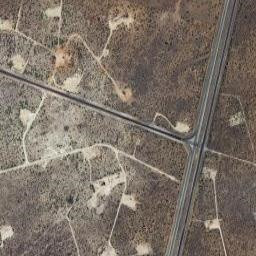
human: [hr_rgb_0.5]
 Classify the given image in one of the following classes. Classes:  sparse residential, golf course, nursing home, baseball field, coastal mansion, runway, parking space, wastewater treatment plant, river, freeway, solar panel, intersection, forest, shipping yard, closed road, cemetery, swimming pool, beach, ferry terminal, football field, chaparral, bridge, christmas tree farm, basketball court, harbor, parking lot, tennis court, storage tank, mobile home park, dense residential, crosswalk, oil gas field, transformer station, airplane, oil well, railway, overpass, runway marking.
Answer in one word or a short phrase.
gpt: oil gas field